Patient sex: F
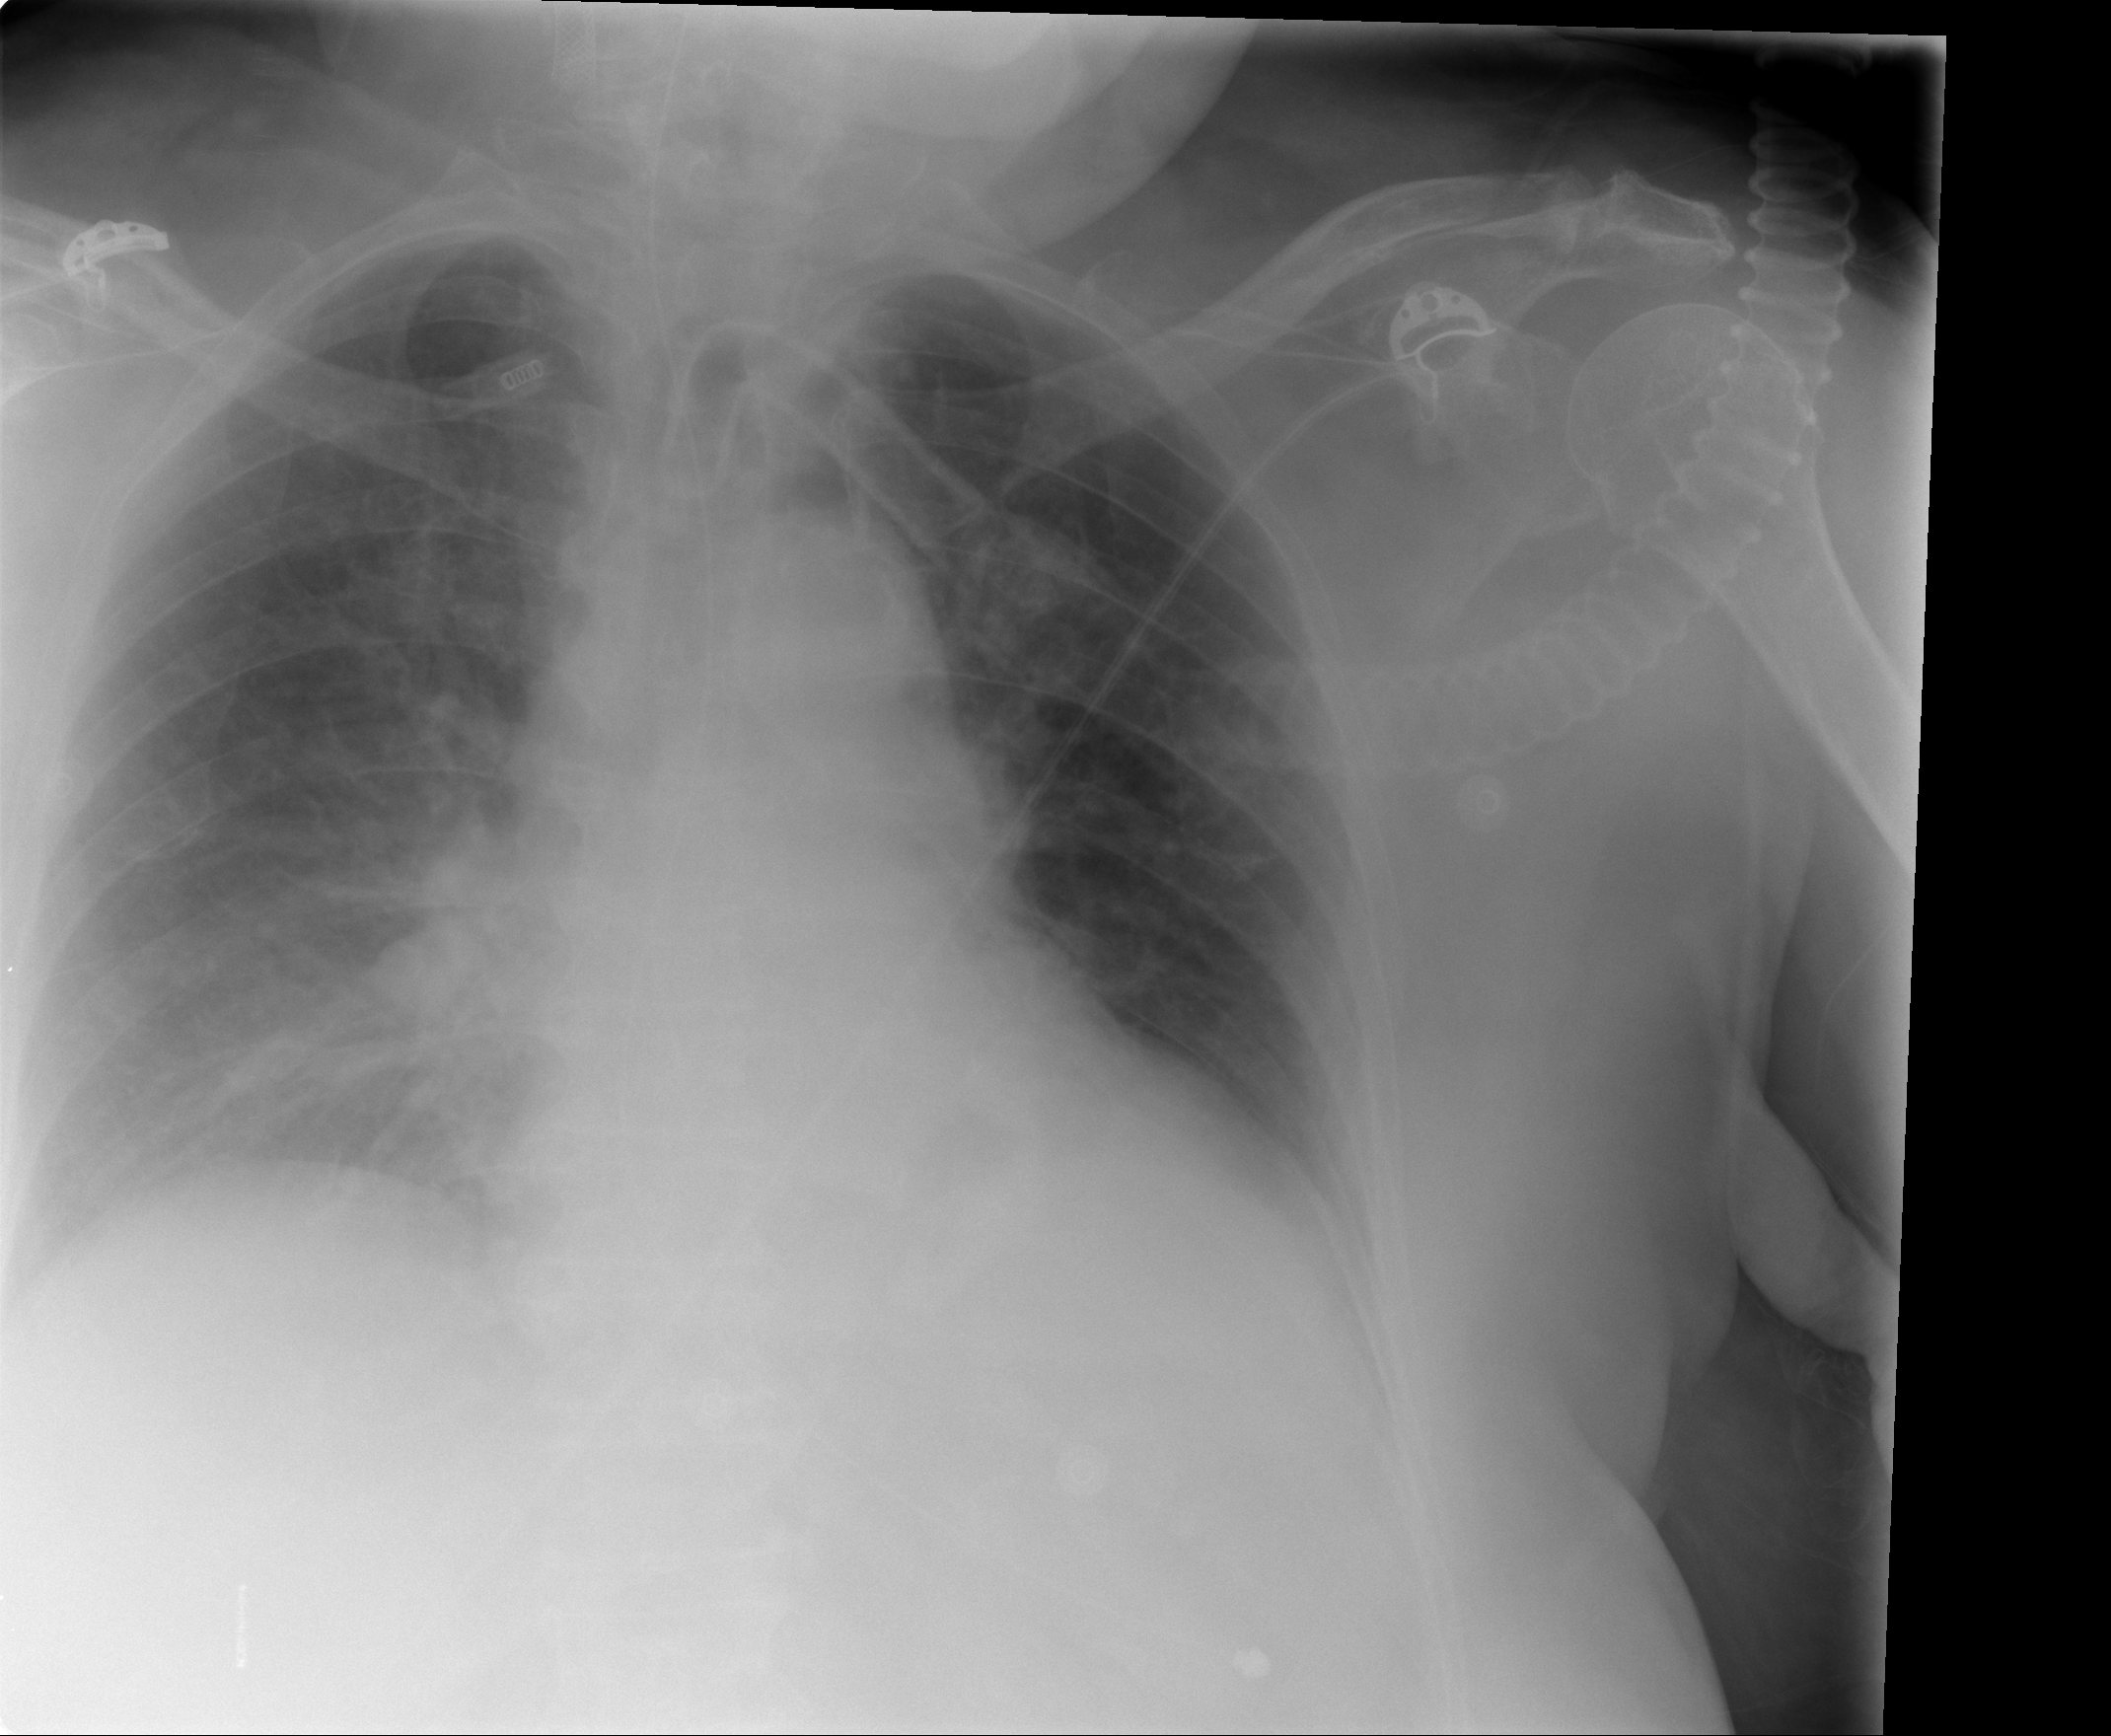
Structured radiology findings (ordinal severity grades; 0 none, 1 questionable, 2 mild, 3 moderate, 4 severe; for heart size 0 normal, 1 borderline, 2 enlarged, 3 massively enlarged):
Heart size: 1
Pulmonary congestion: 2
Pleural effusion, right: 0
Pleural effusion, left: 0
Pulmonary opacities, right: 2
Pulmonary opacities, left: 0
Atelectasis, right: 2
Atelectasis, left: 2